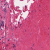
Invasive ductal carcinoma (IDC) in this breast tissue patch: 0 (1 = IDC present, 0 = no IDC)